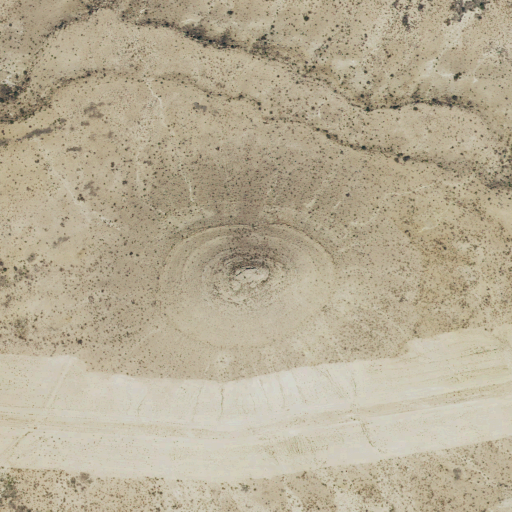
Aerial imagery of mountain in Texas named Tepee Butte containing shrub, grassland, and barren land